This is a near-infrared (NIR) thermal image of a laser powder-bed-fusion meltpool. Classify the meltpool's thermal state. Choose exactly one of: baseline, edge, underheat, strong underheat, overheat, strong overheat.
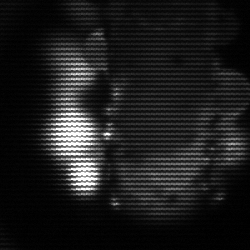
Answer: strong underheat